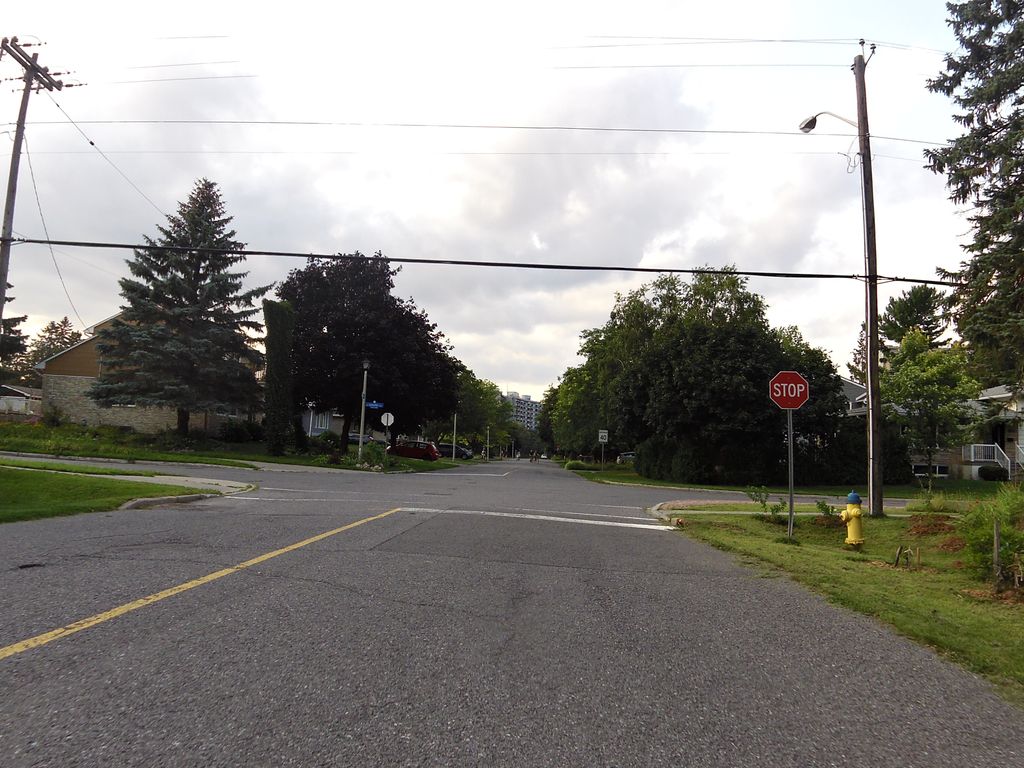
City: ottawa-gatineau